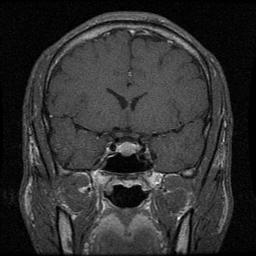
Label: pituitary